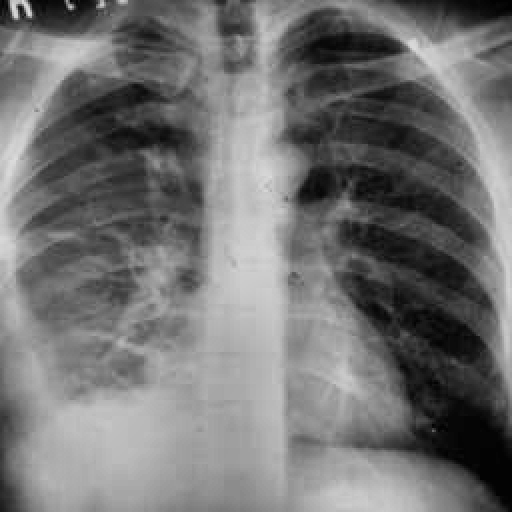
Finding: TUBERCULOSIS